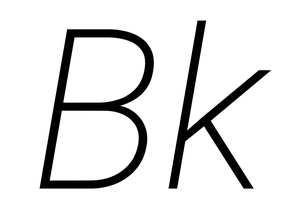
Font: Roboto-Italic_ExtraLight_Italic